Question: I hope someone is able to help me with this.
Ableton Live when you set a clip's launch mode to gate, it only plays when you hold down the key. I'm using a patch that takes an OSC message to launch the clip, but it will not work as a gate - it needs to have the stop all clips message, and this won't help in my situation.
I need to "call fire" when 1 and "call stop all clips" when 0, but I'm not sure how to do this.
Can anyone help me with which object I should use? I've looked at various gates and swtiches, but I'm missing something.
Thanks.
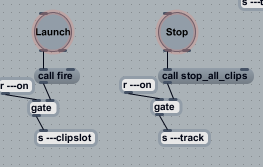
Answer: After fiddling with the sel object, I discovered this: I needed to change the live.text object used to launch the clip from button to toggle.